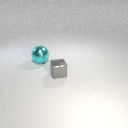
large cyan metal sphere to the left of small gray metal cube